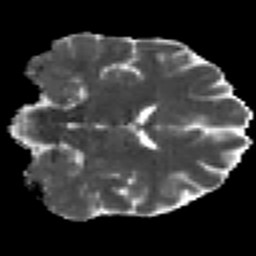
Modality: MD
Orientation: coronal
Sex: male
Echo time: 0.114 s